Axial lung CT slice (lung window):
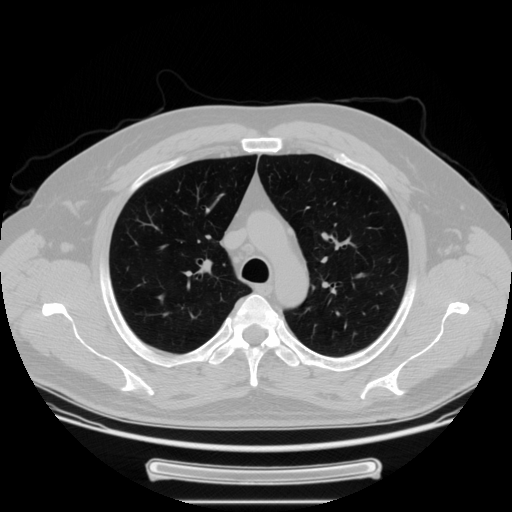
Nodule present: no